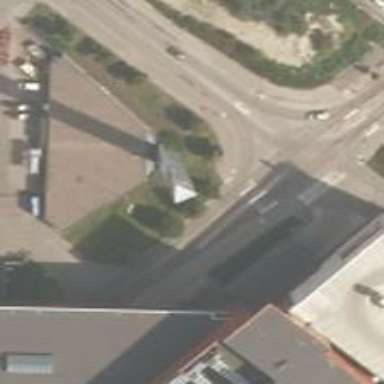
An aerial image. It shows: Marked crossing with pedestrian island.